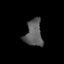
Tissue: lung
Cell type: Epithelial cells
Senescence score: 0.5575
Nuclear area (px): 447
Mean DAPI intensity: 92.477